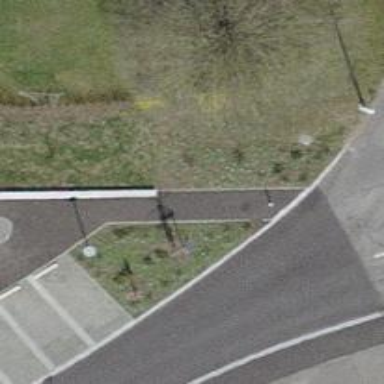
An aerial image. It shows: Bollard.